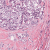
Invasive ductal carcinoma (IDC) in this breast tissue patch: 1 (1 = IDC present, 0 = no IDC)